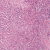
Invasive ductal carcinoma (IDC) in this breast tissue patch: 1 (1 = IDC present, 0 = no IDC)